Question: I wanted to create a bar chart from a employee survey using matplotlib. After following the directions on the following question
<URL>
I came up with the code
'''
satisfaction = survey['satisfaction'].value_counts().sort_index()
ax = satisfaction.plot(kind='bar')
fig = ax.get_figure()
fig.autofmt_xdate()
plt.show()
'''
Which printed the following graph

So, from here.
1-How do I centralize the chart? I mean, I have a big space between the left border and the 1st column and no border at all between the last column and the right border. I want to have both spaces of the same size.
2-How do I change the columns labels? the "1" on the 1st column really means "Very Satisfied", the "2" mean "Satisfied" and so on. I want to put the word meanings instead of the numeric values.
3-How to I put the chart title and x and y axes labels.
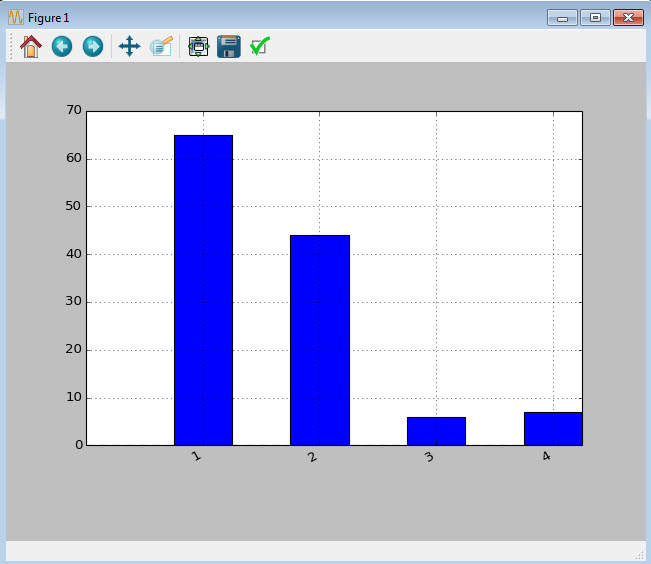
Answer: 1. ax.set_xlim(left=..., right=...)
2. Probably simplest to have those values in our dataframe and plot against those
3. ax.set_xlabel(...) and ax.set_ylabel(...)
Note that 1 and 3 are demonstrated in most basic matplotlib tutorials.
Here's a good one: <URL>
For number 2, it's as simple as:
'''
import numpy as np
import pandas
import matplotlib.pyplot as plt
datamap = {
1: 'real bad',
2: 'bad',
3: 'meh',
4: 'good',
5: 'way good'
}
df = pandas.DataFrame(data=np.random.choice(range(1,6), size=37), columns=['score'])
df['rating'] = df.score.map(datamap.get)
fig, ax = plt.subplots()
df.rating.value_counts().plot(kind='bar', ax=ax)
## alternatively:
# df.groupby(by='rating').count().plot(kind='bar', ax=ax)
fig.tight_layout()
'''